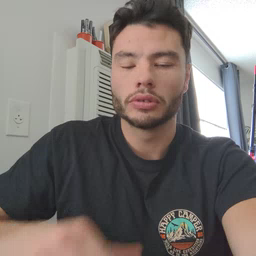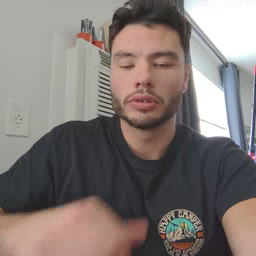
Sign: goose